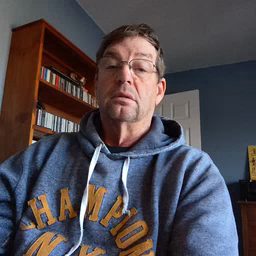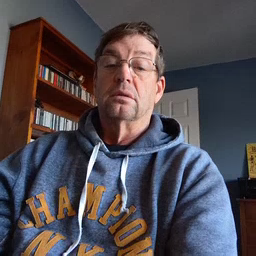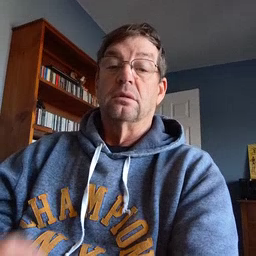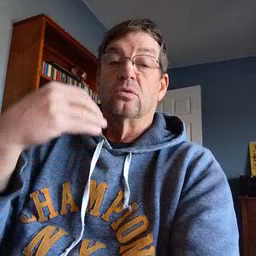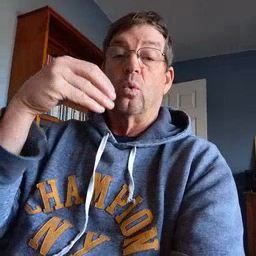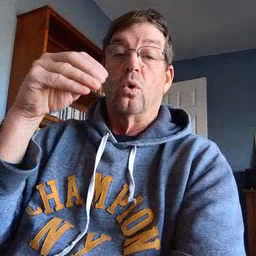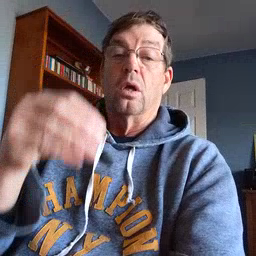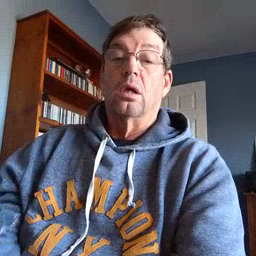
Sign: store